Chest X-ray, PA view. Patient: 54 years old, sex F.
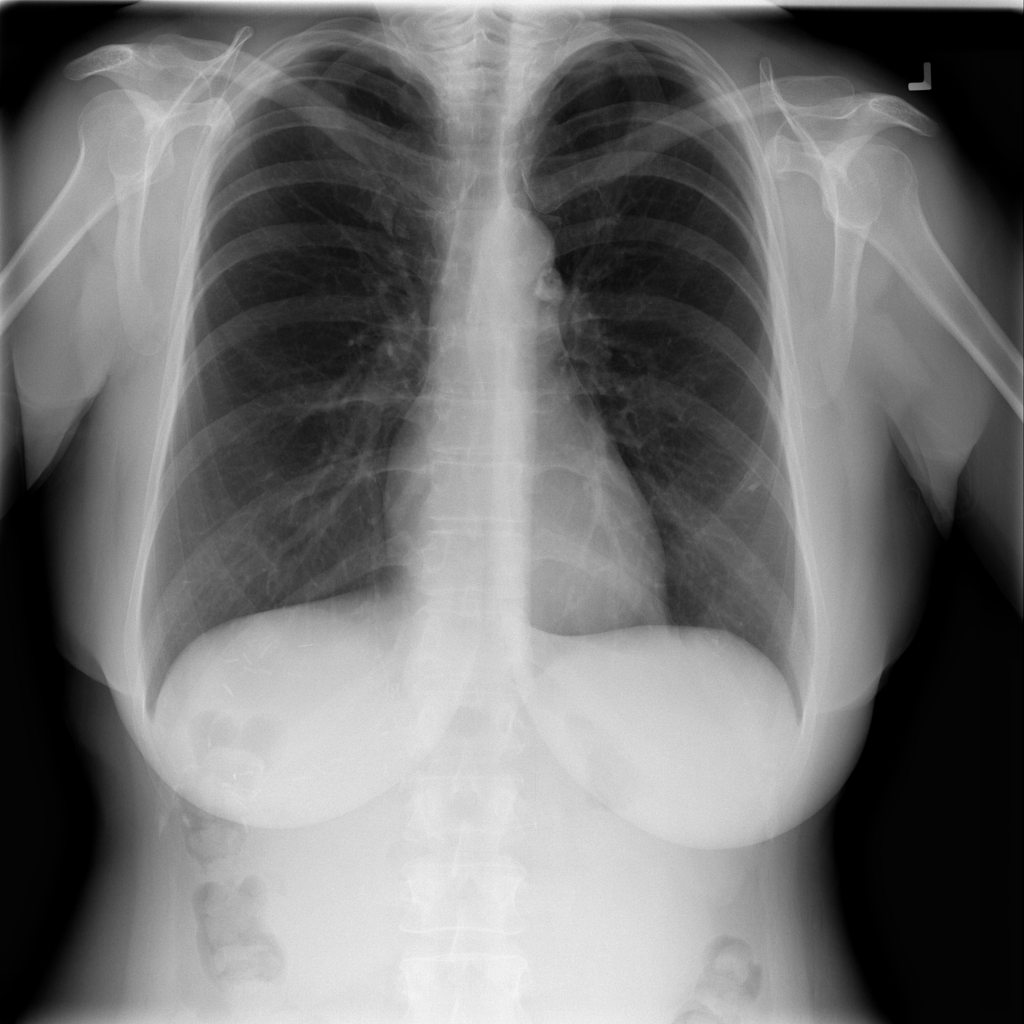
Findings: No Finding